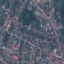
Land use / land cover: Residential